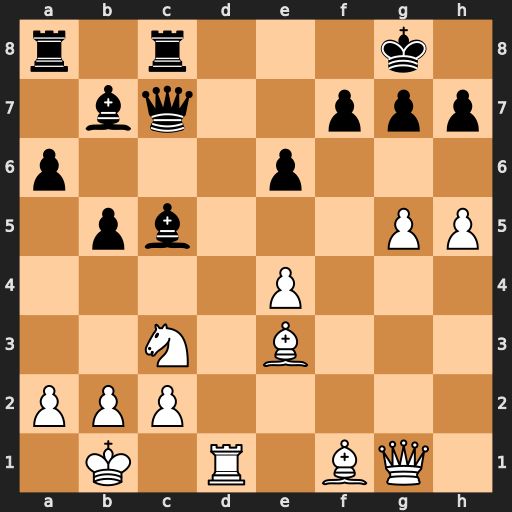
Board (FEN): r1r3k1/1bq2ppp/p3p3/1pb3PP/4P3/2N1B3/PPP5/1K1R1BQ1
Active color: w
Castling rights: -
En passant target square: -
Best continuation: Bxc5 Qxc5 Rd8+ Rxd8 Qxc5